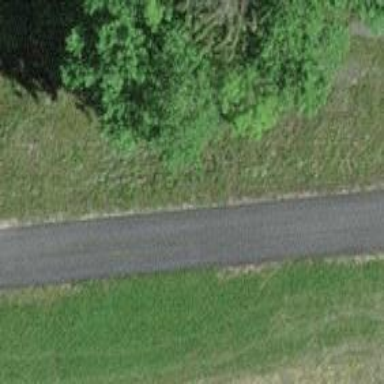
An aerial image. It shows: Driveway leading to service road.